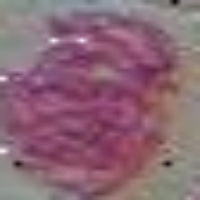
Label: prophase